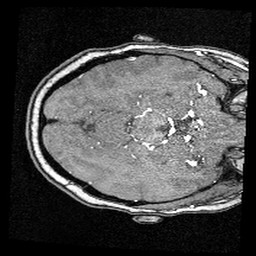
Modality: angio
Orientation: axial
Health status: ill
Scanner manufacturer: siemens
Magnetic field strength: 3 T
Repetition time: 0.021 s
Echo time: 0.00369 s